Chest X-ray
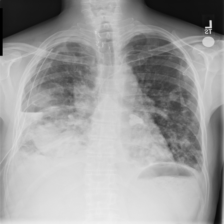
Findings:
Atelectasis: negative
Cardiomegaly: negative
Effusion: negative
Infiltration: negative
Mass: negative
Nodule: negative
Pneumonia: negative
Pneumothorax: positive
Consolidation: positive
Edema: negative
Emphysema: negative
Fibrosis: negative
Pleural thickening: negative
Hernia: negative